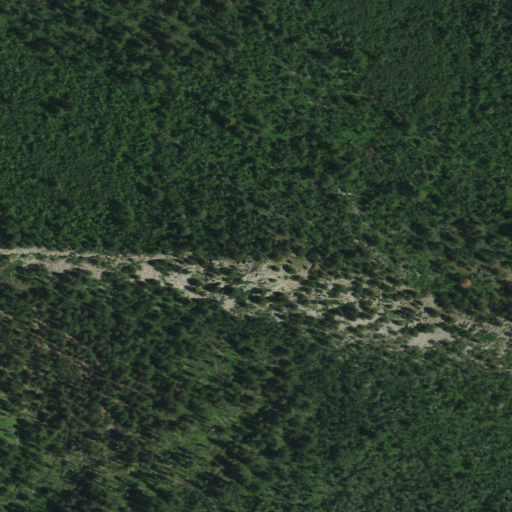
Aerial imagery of mountain in South Dakota named Ragged Top Mountain containing evergreen forest, deciduous forest, and mixed forest